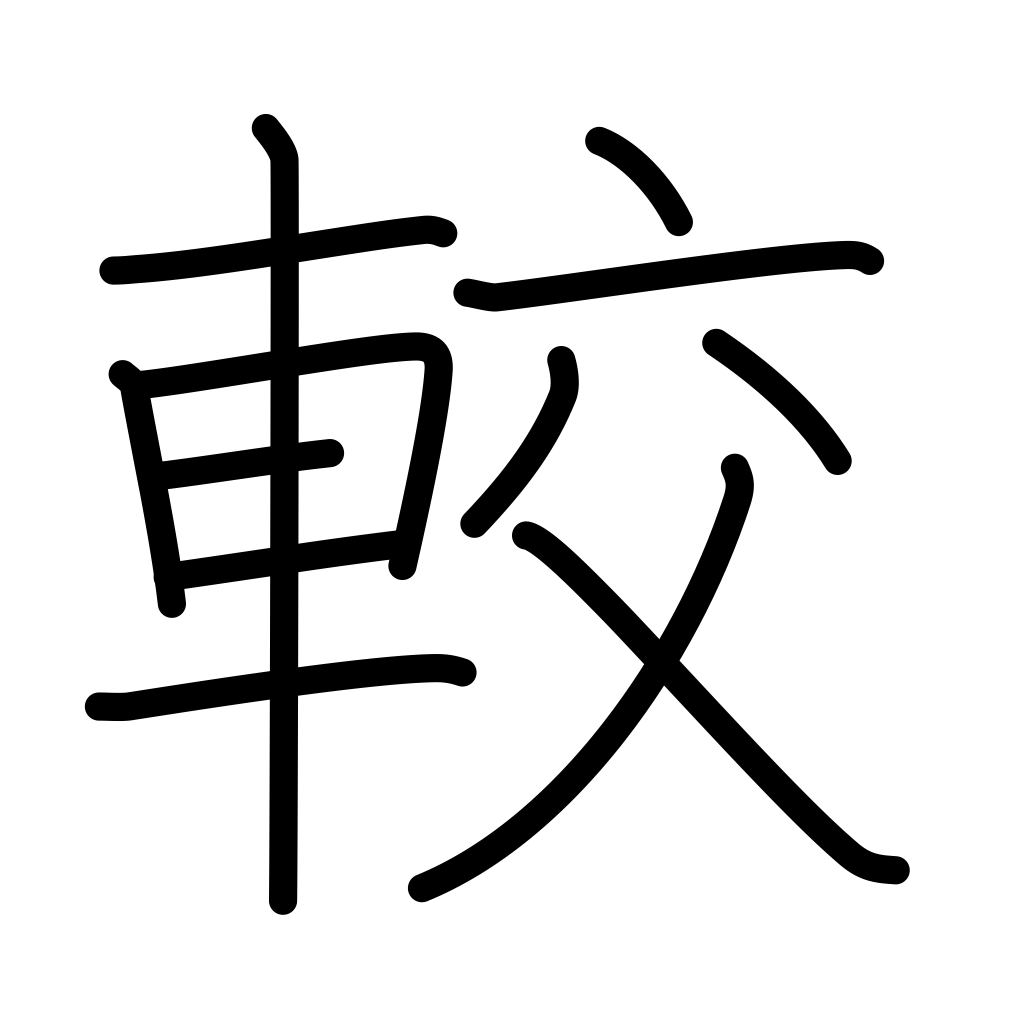
Meaning: contrast, compare